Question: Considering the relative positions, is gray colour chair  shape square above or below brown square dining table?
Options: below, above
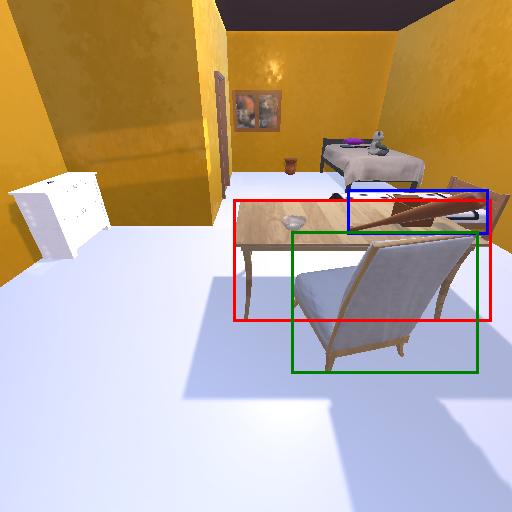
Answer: below